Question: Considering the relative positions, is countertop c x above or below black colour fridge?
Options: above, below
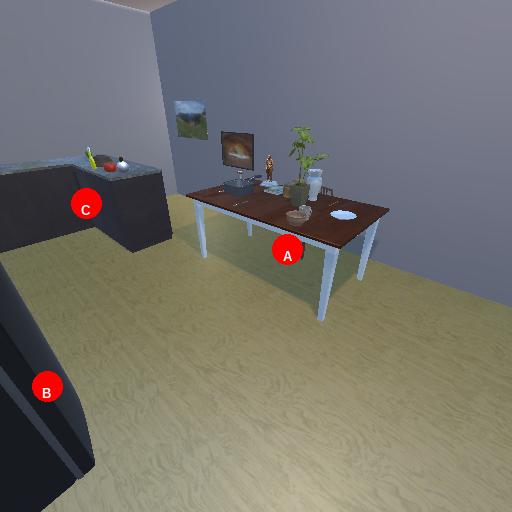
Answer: above